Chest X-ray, AP view. Patient: 16 years old, sex M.
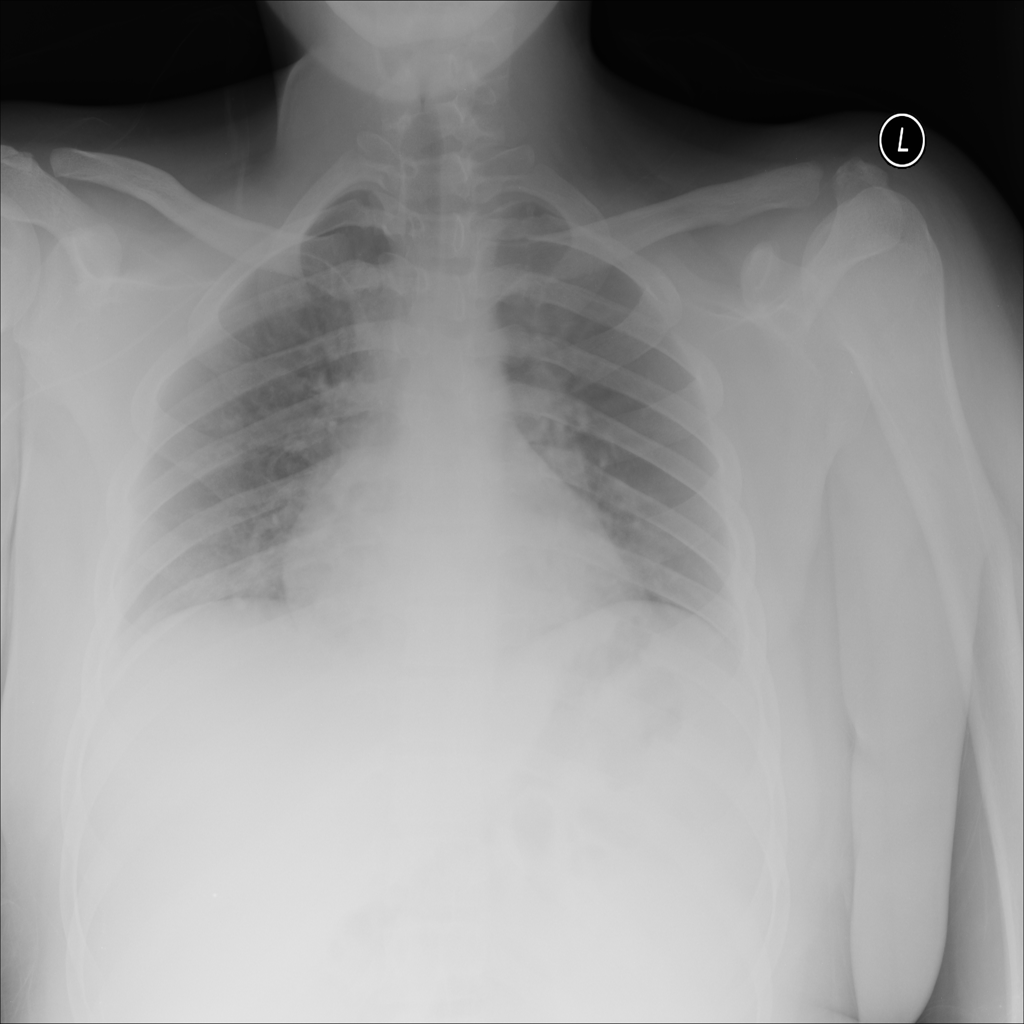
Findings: No Finding